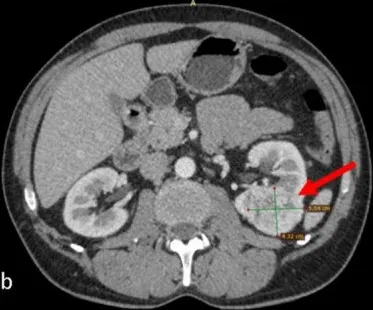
Heterogeneous exophytic nodular lesion in the lower pole of the left kidney with small bulging into sinus, measuring 4.3/5/6 cm (AP/T/CC); b. The lesion enhances at periphery and has an irregular necrotic centre.
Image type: radiology (ct)